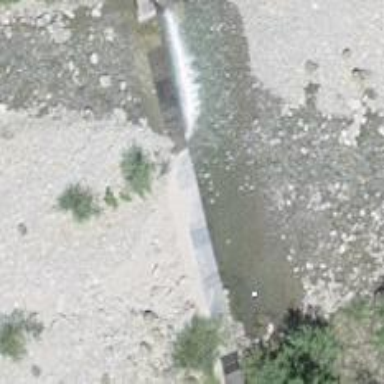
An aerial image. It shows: Weir in waterway.